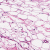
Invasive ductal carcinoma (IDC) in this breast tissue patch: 0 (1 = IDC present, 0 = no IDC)